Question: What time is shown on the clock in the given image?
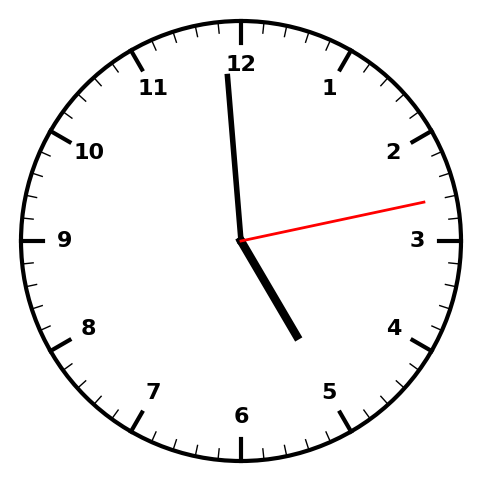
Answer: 04:59:13